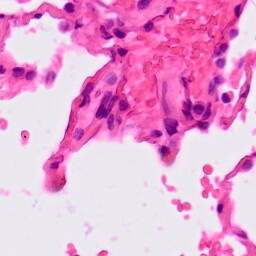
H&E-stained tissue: Lung